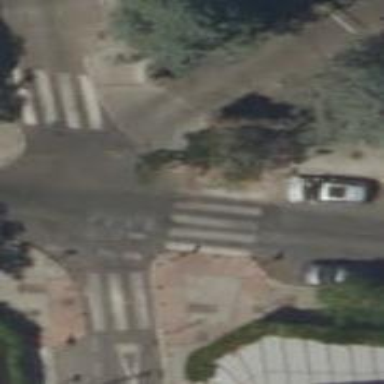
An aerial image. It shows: Uncontrolled zebra crossing on the road.